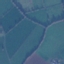
Land use / land cover: Pasture